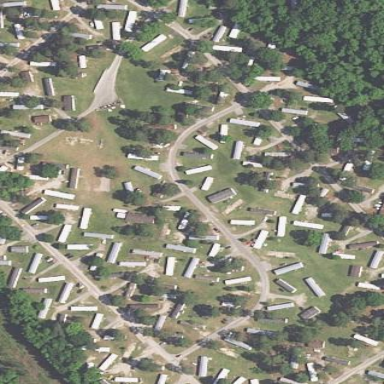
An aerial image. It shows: Mobile residential area.